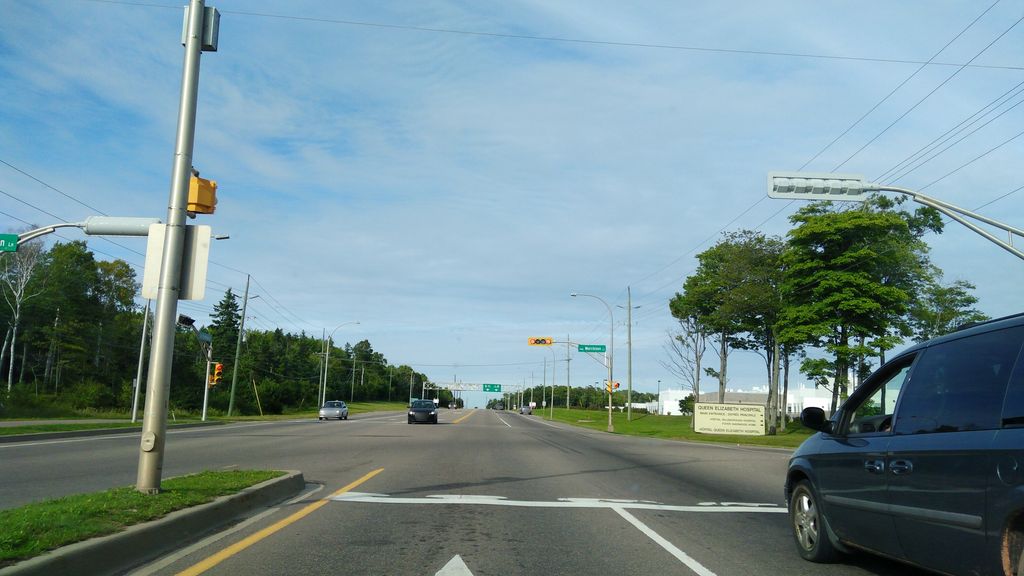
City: charlottetown